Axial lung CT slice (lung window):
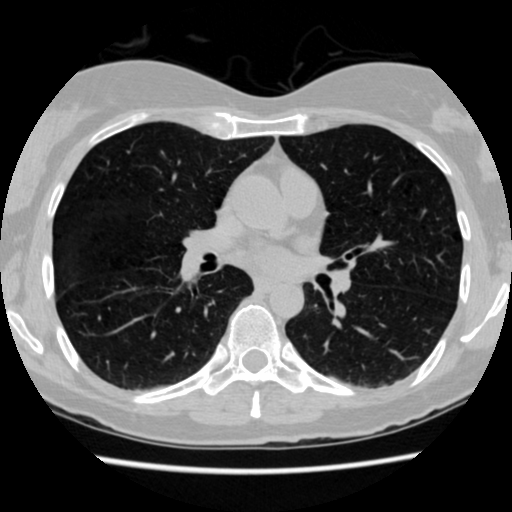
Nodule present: no